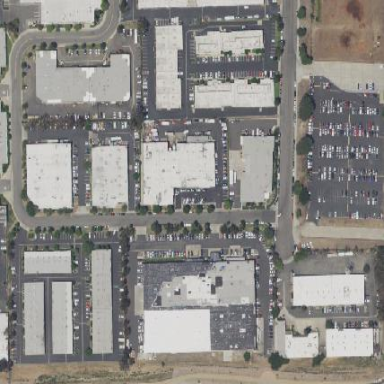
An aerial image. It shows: Commercial area.